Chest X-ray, PA view. Patient: 56 years old, sex F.
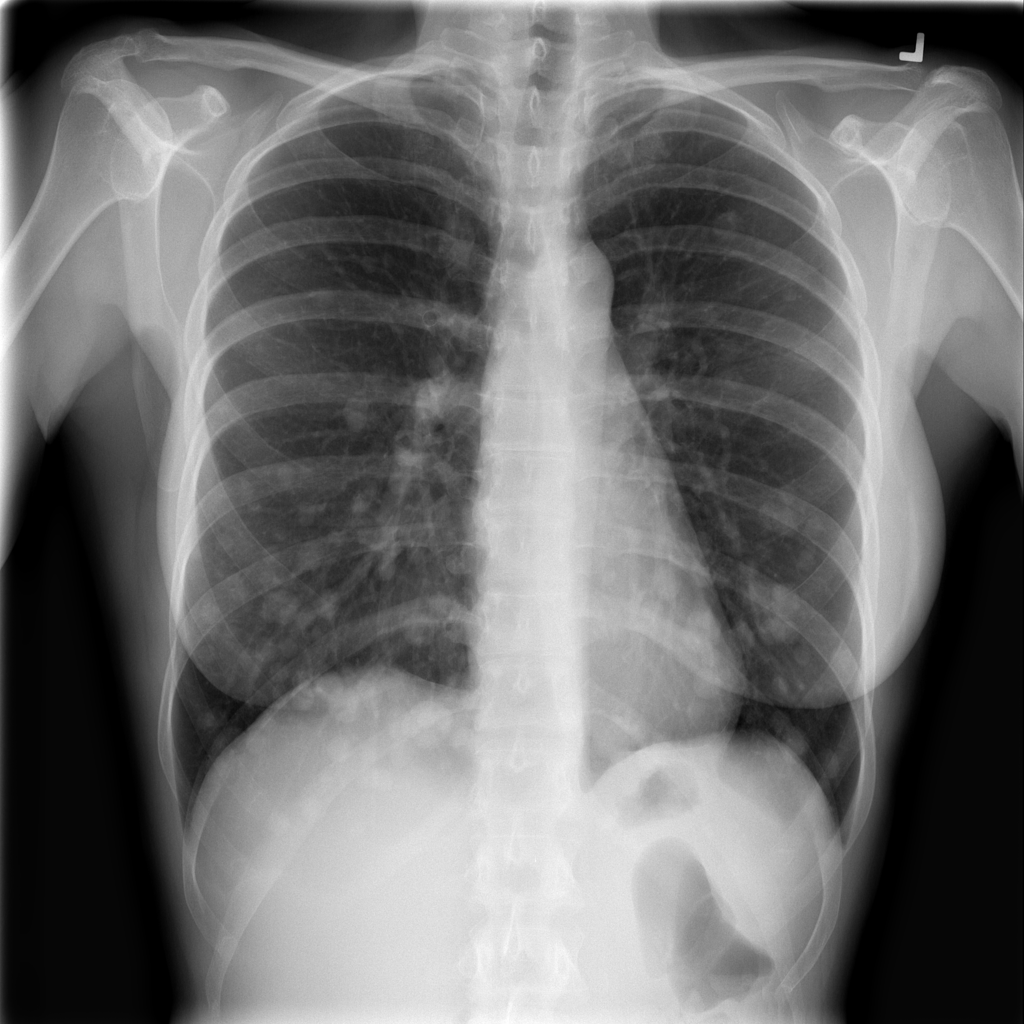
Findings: Nodule